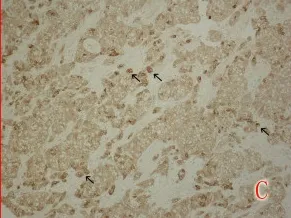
Immunohistochemical staining of AFP, p53, CK7 and alpha-inhibin in tumor cells. Tumor tissues were inflated, fixed in formalin, paraffin-embedded and sectioned for histological analysis. Slides were washed and counterstained with antibodies to AFP, p53, CK7 and alpha-inhibin using immunohistochemistry staining kits (Maxin BIO, Fu Zhou, China). CK7.
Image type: pathology (immunostaining)